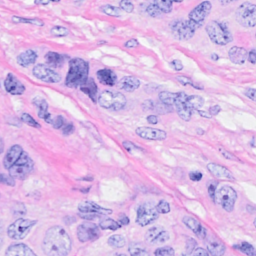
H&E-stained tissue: Breast